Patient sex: F
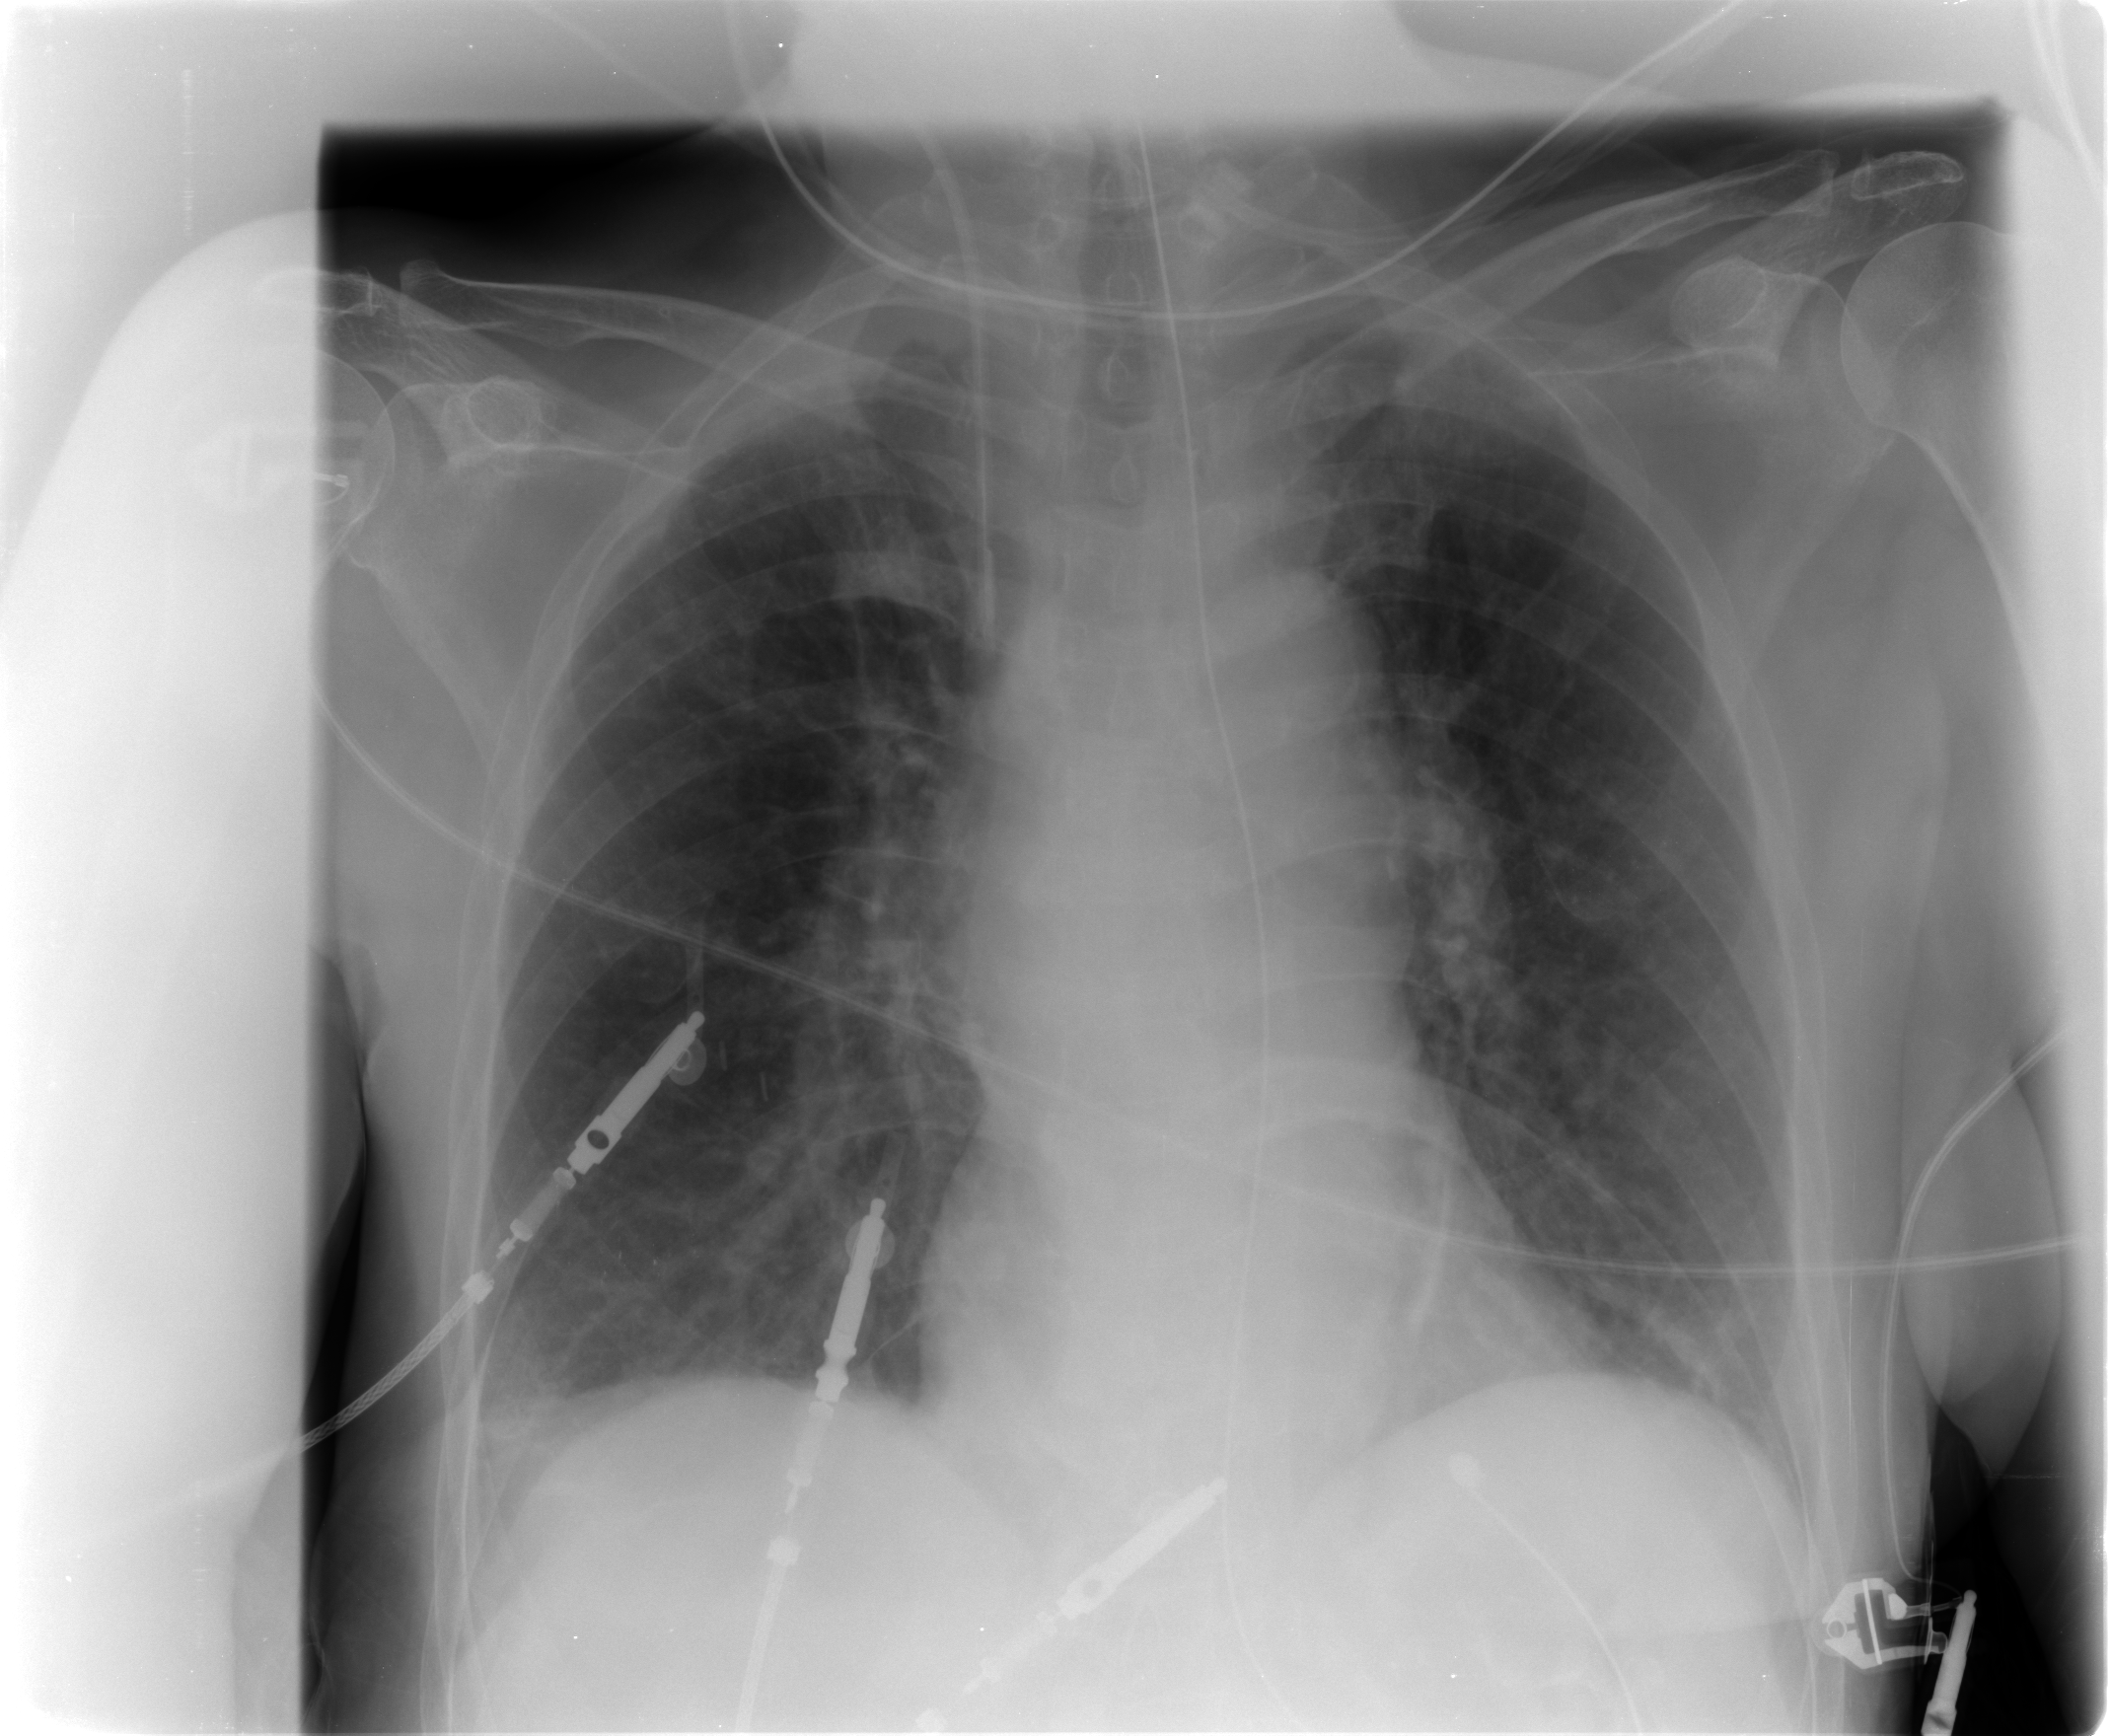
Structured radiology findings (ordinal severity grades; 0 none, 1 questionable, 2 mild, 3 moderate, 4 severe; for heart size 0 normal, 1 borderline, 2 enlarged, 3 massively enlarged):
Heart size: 0
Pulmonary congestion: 0
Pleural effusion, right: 0
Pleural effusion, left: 0
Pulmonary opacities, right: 0
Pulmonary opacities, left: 0
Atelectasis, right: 2
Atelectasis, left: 2